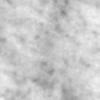
Label: no_change